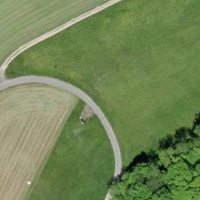
EUNIS habitat code: 52
Species observed at this site:
Leucojum vernum